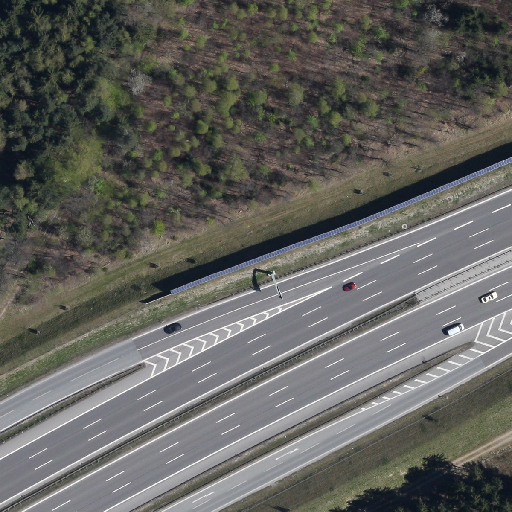
Referring expression: light-duty vehicle